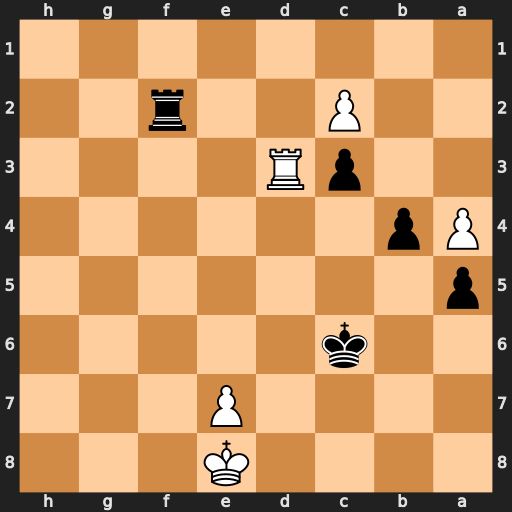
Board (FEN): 4K3/4P3/2k5/p7/Pp6/2pR4/2P2r2/8
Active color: b
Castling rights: -
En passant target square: -
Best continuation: Rxc2 Re3 Rh2